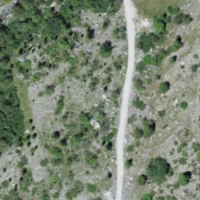
EUNIS habitat code: 47
Species observed at this site:
Tuberolachnus salignus
Saxifraga aspera
Chamaenerion dodonaei
Vanessa atalanta